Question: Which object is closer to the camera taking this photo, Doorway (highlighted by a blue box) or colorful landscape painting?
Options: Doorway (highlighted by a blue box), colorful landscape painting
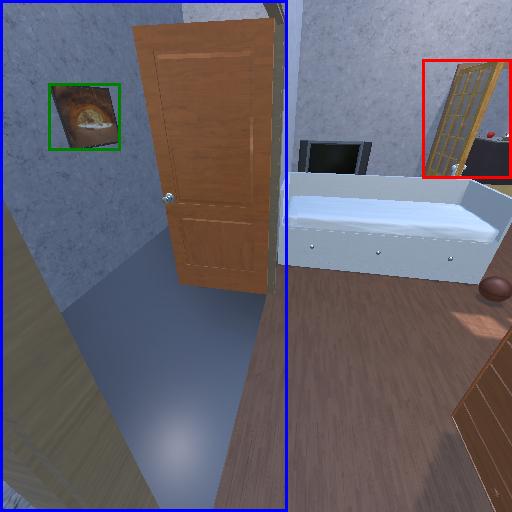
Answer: Doorway (highlighted by a blue box)